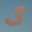
Label: 3